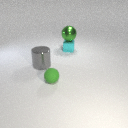
small cyan metal cube below large green metal sphere